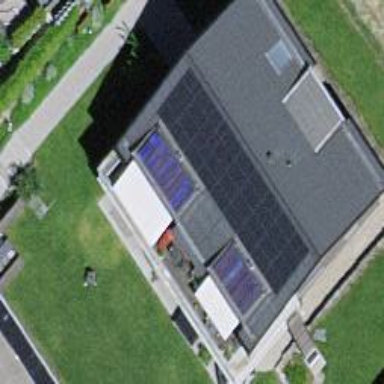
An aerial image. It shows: Solar photovoltaic panel on the roof of building used as solar power generator.